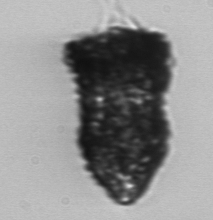
Label: Tintinnopsis